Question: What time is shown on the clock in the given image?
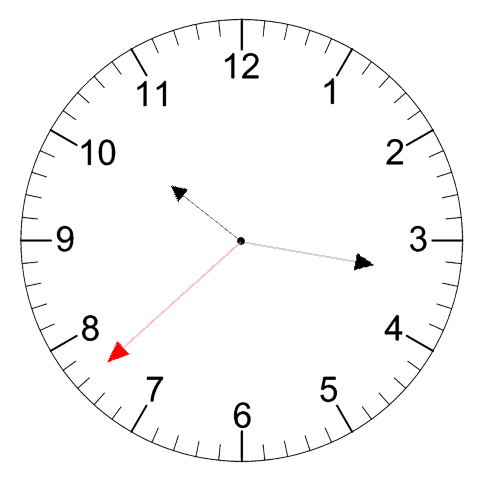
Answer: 10:16:38